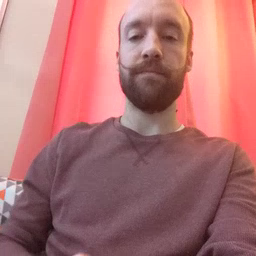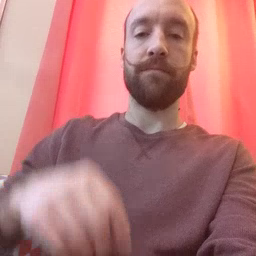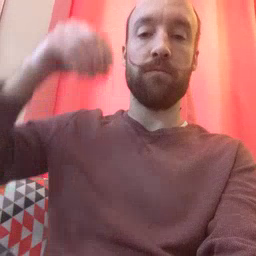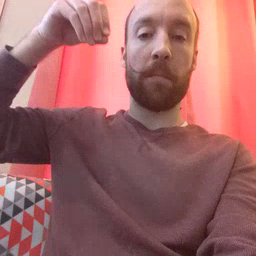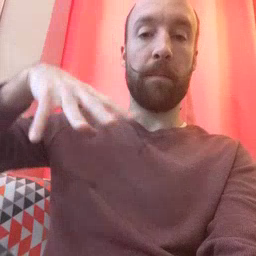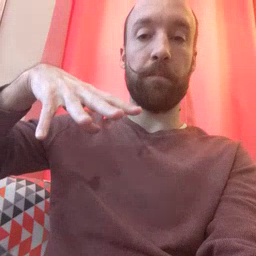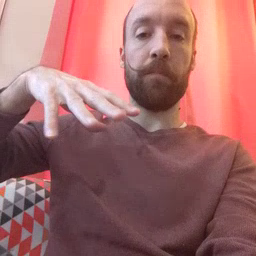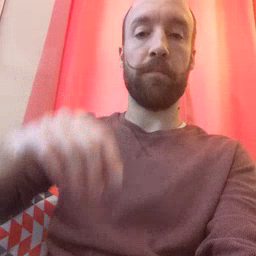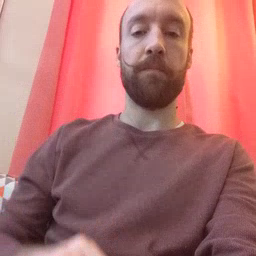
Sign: drop